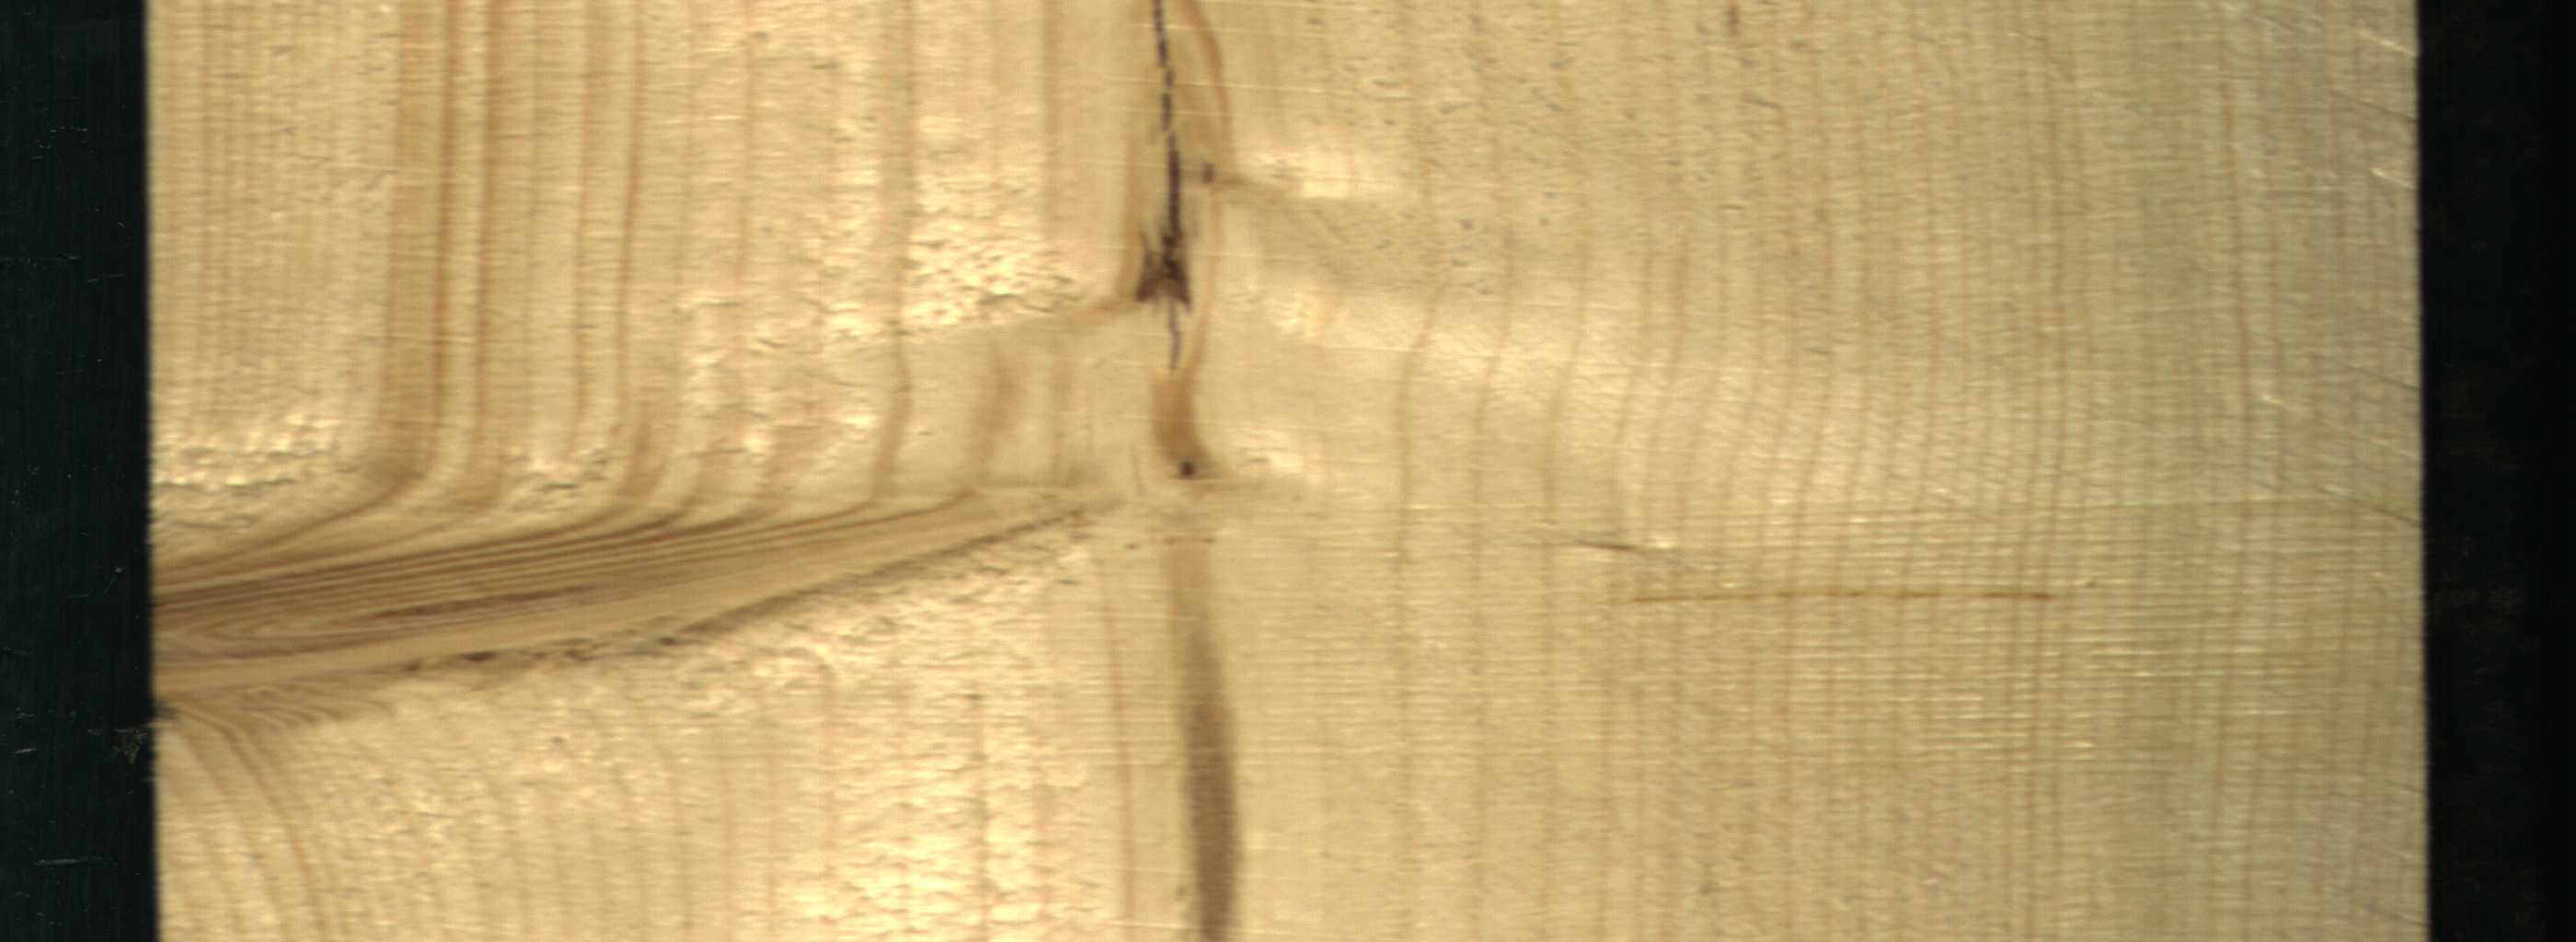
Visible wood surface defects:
Marrow
Crack
Live_Knot